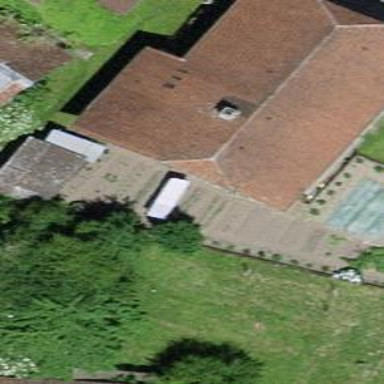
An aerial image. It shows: Farm building.